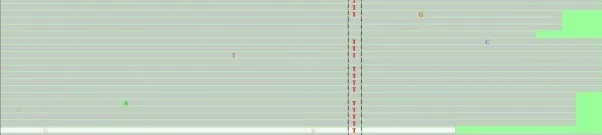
Aligned sequences showing mutation in JAK2 exon 14 - c1849 G>T (V617F). Prevalence of this mutation in this patient was 72%. Sequencing was performed on Miseq Illumina. For JAK2 exon 12, 13 and 14 sequencing, specific primers, which amplify exon 12, 13 and 14, were used. After amplification, amplicons were purified by using Agencourt Ampure XP magnetic beads following the manufacturer's protocol. Purified amplicons were indexed by using indexes provided by Illumina and resulting fragments sequenced on Miseq sequencer from Illumina, after another round of purification by using Agencourt Ampure XP. Sequencing was performed by using MIseq kit Nano and 2x250 sequencing protocol. Resulting sequences were aligned by using LaserGene 11.2 software and visualized and analyzed by using IGV version 2.3.40. An average coverage of 10000x was obtained for all exons.
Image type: pathology (immunostaining)